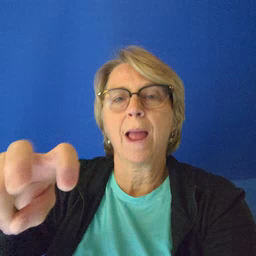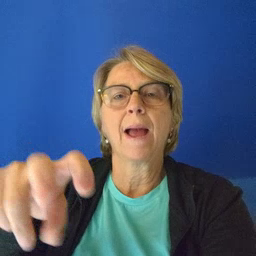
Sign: ride